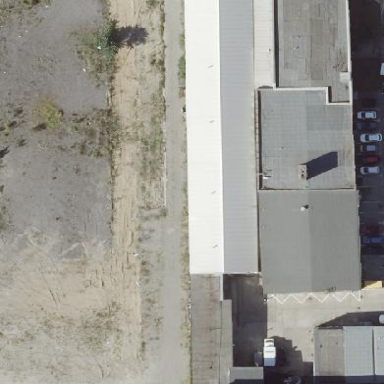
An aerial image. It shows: Industrial building.